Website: macys
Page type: customer-info-address
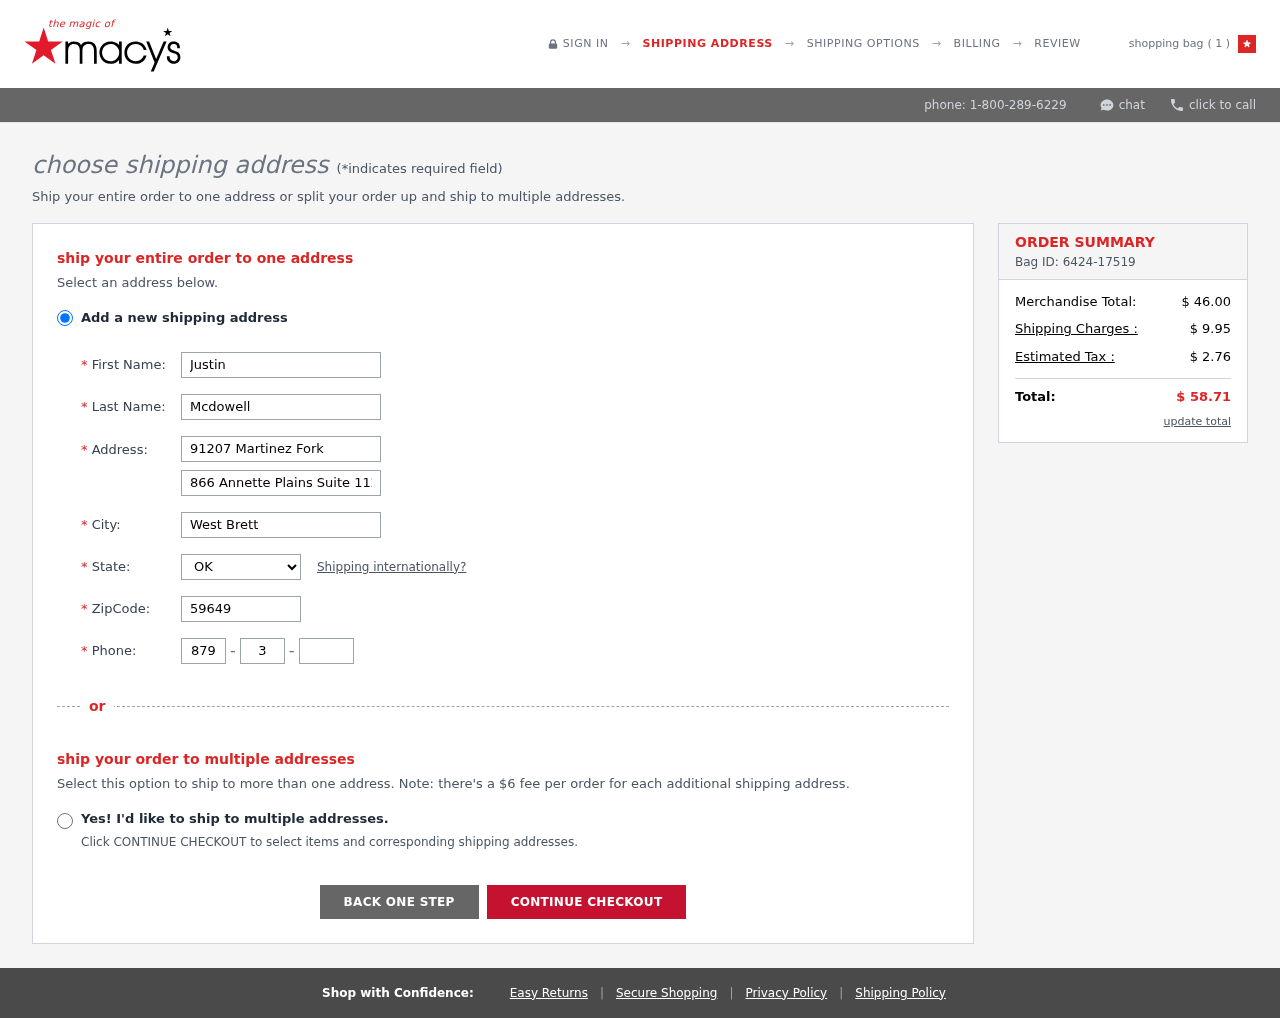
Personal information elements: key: PII_CITY
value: West Brett
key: PII_FIRSTNAME
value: Justin
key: PII_LASTNAME
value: Mcdowell
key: PII_PHONE_AREA
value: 879
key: PII_PHONE_PREFIX
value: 377
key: PII_PHONE_SUFFIX
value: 9120
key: PII_POSTCODE
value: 59649
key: PII_STATE_ABBR
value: OK
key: PII_STREET
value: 91207 Martinez Fork
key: PII_STREET2
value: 866 Annette Plains Suite 112
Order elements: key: ORDER_NUM_ITEMS
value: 1
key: ORDER_ID
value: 6424-17519
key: ORDER_SUBTOTAL
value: $ 46.00
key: ORDER_SHIPPING_COST
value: $ 9.95
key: ORDER_TAX
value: $ 2.76
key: ORDER_TOTAL
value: $ 58.71